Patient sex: M
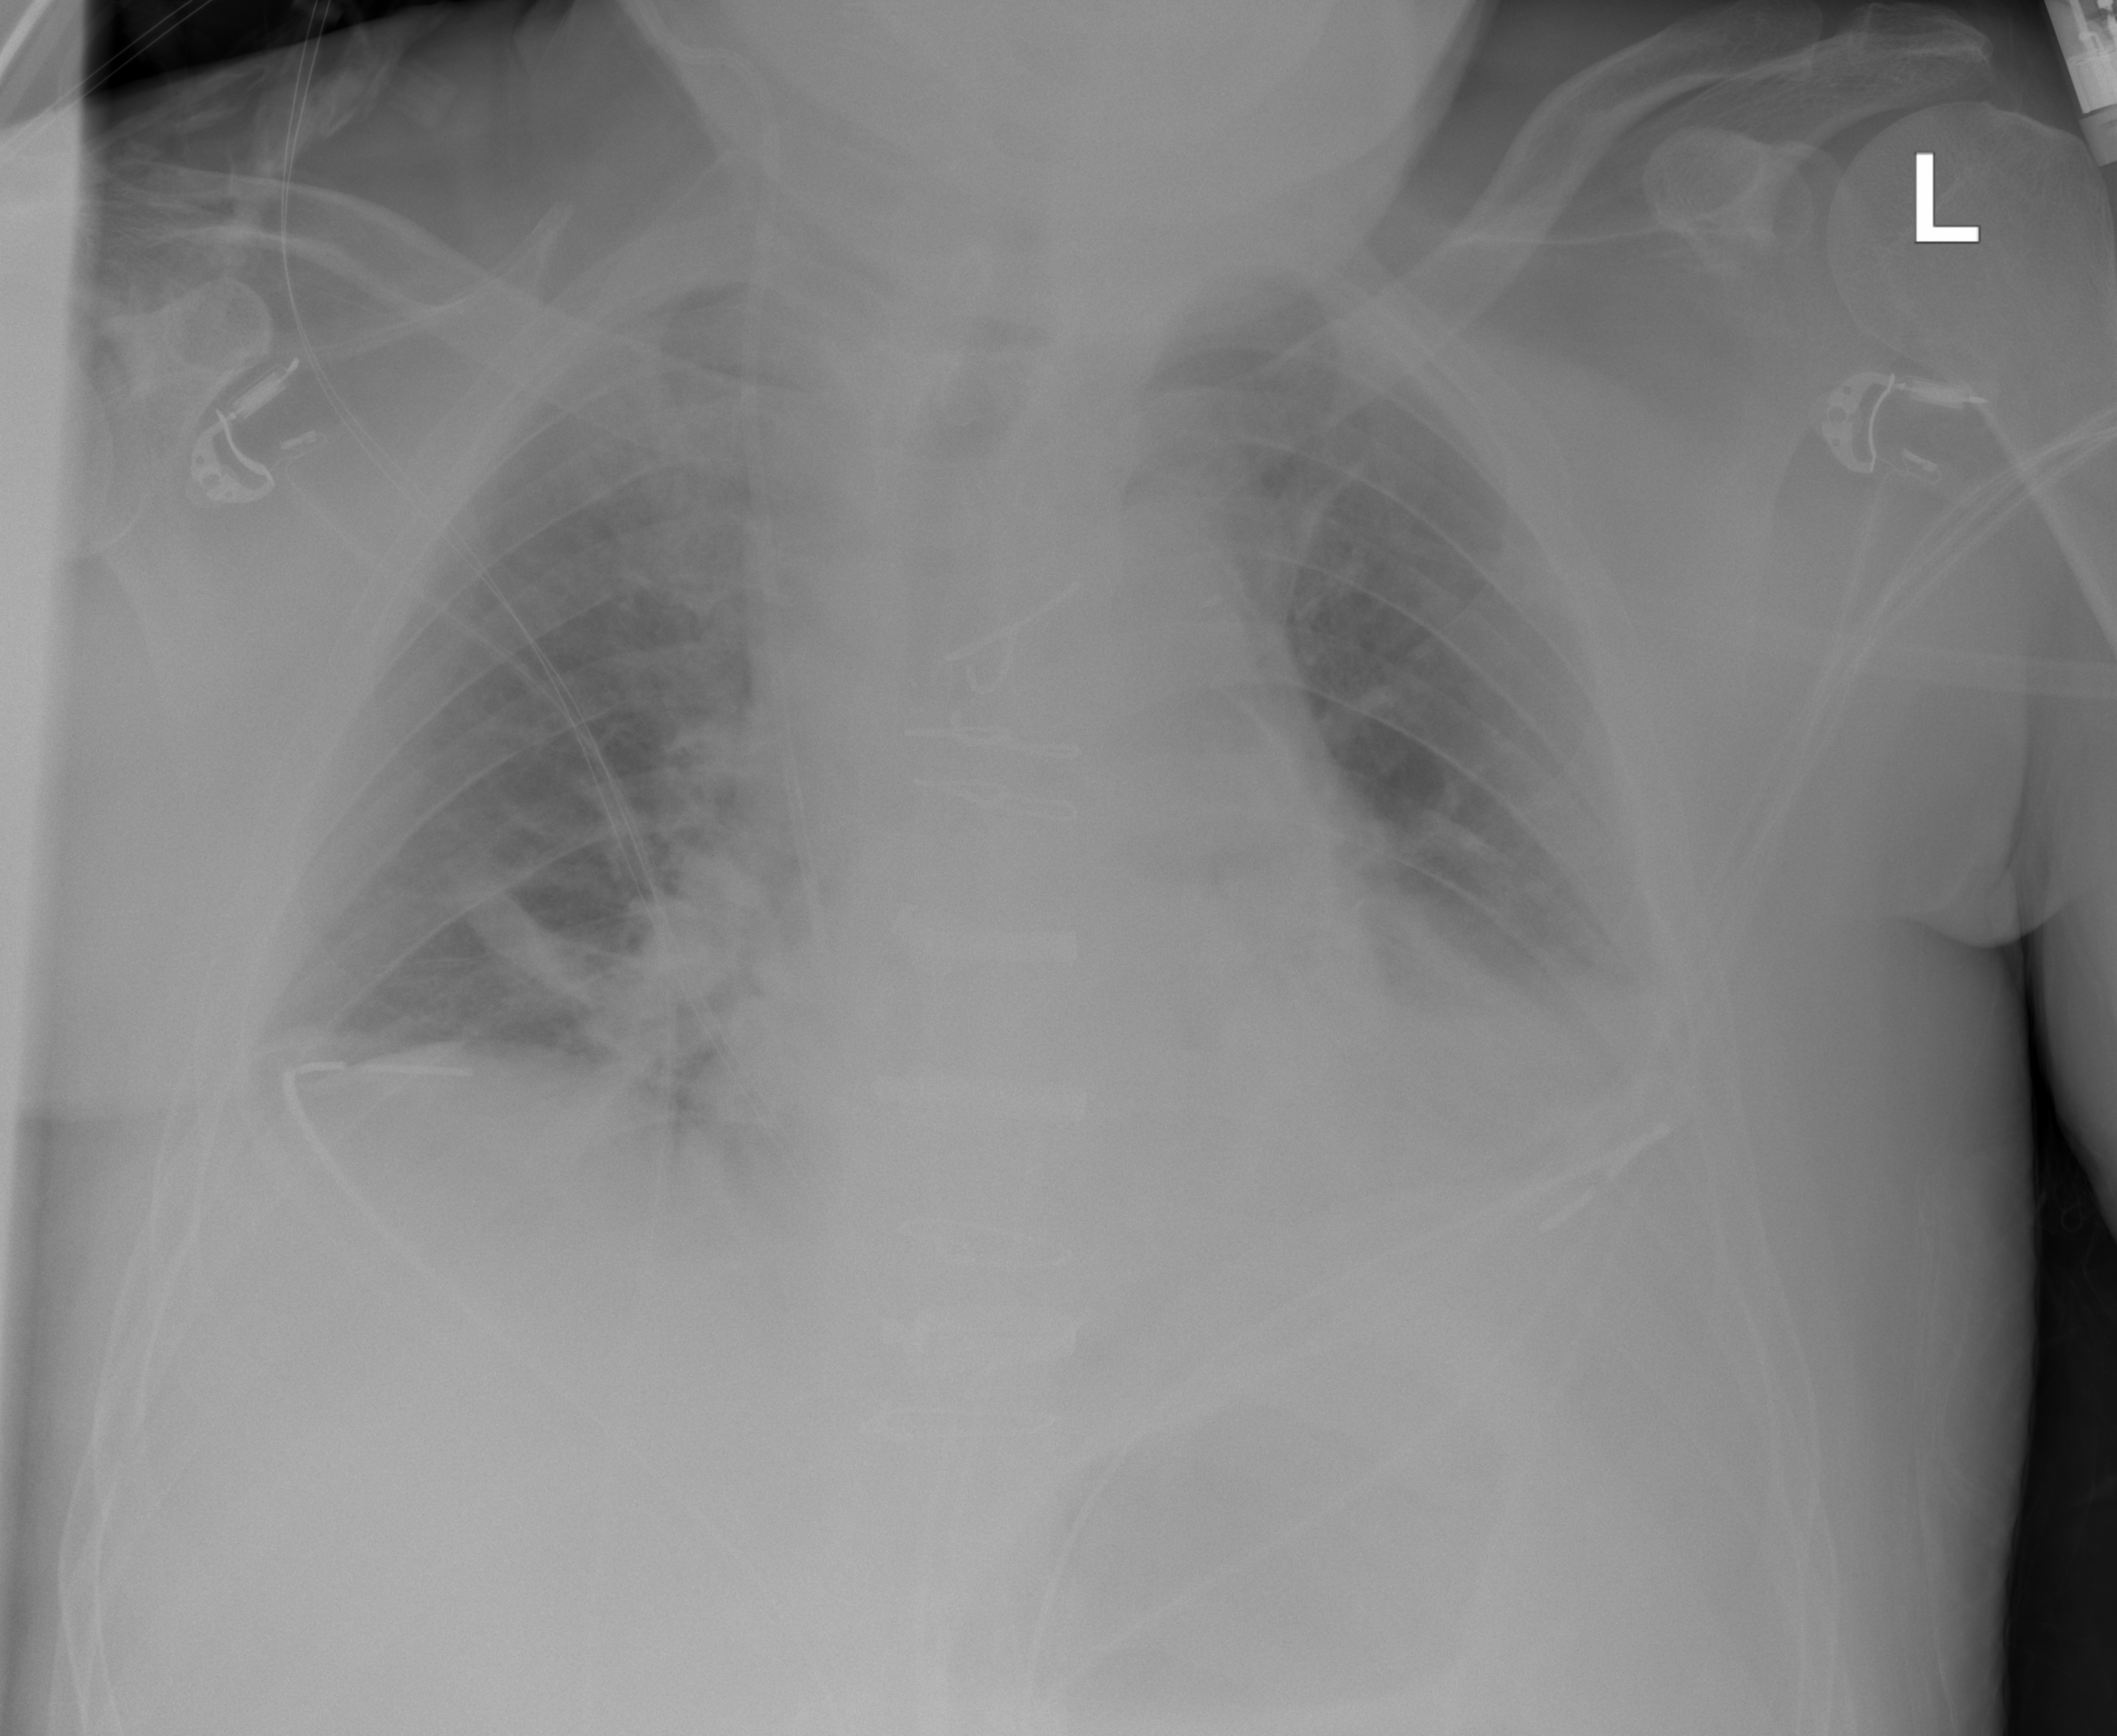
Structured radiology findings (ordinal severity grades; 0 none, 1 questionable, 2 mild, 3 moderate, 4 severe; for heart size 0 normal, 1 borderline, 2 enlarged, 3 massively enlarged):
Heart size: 2
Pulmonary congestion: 2
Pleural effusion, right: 0
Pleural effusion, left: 2
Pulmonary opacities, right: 0
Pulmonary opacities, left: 0
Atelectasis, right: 2
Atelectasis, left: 2